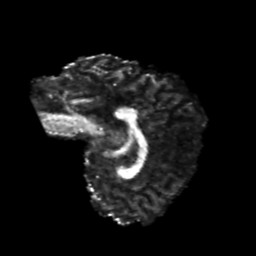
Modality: FA
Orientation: sagittal
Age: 22
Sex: male
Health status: healthy
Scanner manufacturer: philips
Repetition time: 7.391 s
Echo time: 0.08599 s